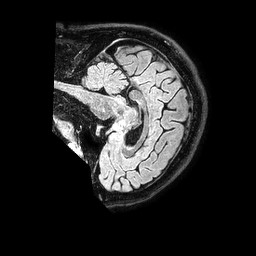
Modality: FLAIR
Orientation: sagittal
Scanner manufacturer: philips
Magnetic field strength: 1.5 T
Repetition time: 4.8 s
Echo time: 0.3 s